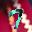
Label: 7